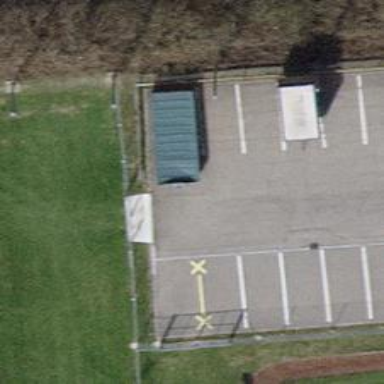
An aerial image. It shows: Bicycle parking facility.